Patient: sex M, age 31
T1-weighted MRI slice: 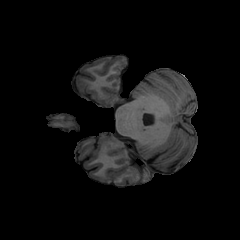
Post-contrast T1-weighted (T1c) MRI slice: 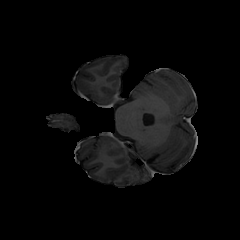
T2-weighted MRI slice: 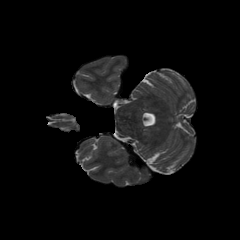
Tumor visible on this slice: no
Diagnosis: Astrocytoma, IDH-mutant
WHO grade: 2